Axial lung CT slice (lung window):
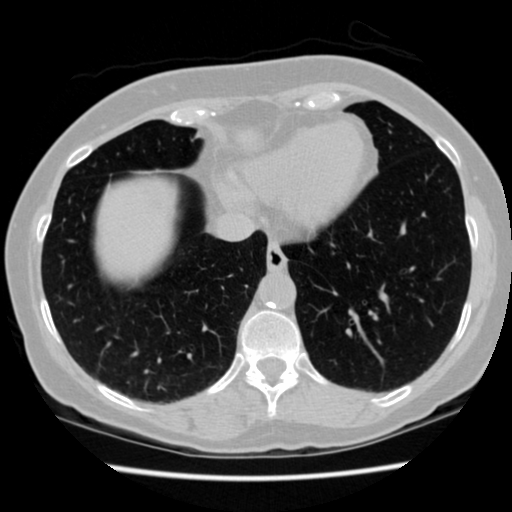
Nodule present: no